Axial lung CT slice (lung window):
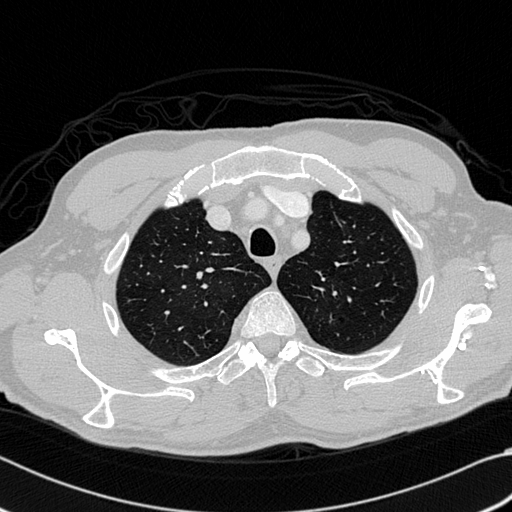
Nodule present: no